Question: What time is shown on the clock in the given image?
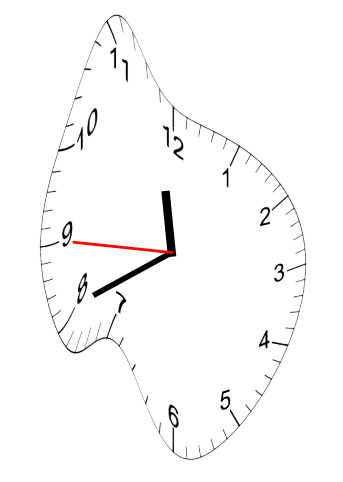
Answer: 11:40:45